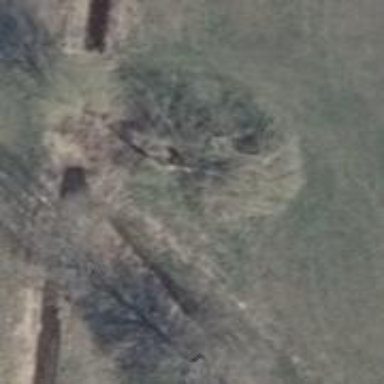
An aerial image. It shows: Single tag "natural: tree."